【题型】选择题　【知识点】立体几何　【难度】easy
一个圆台形的木块，上、下底面的半径分别为 $4$ 和 $8$，高为 $3$，用它加工成一个与圆台等高的四棱台，棱台下底面为一边长等于 $9$ 的矩形，且使其体积最大. 现再从余下的四块木料中选择一块车削加工成一个球，则所得球的半径最大值是（ \quad ）(加工过程中不计损耗)

A. $\frac{7}{10}$ \qquad\qquad B. $\frac{3}{4}$ \qquad\qquad C. $1$ \qquad\qquad D. $\sqrt{2}$
【解答】
【答案】 C

【分析】 本题可先求出圆台的相关数据，再确定四棱台的形状，进而分析余下木料的情况，找出能车削出最大半径球的木料并计算其半径.

【详解】

 $O_1$ 为上底面圆心，$O$ 为下底面圆心，记棱台为 $ABCD - A_1B_1C_1D_1$，

棱台最大时，上下边之比为 $\frac{4}{8} = \frac{1}{2}$，不妨设 $A_1B_1 = 9$，则 $B_1C_1 = 5\sqrt{7} > 9$，

所以球在 $BCC_1B_1$ 与圆台围成部分可更大，

记 $B_1C_1$ 中点为 $N$，$BC$ 中点为 $M$，$O_1M$ 交上底面圆周于 $P$，$ON$ 交下底面圆周于 $Q$，

设球半径最大为 $r$，球心为 $T$，则如图，球与 $PQ, NQ, MN$ 相切，

设 $\angle MNQ = 2\beta, \angle PQN = 2\alpha$，则 $\tan 2\alpha = \frac{3}{4}, \tan 2\beta = -\frac{4}{3}$，则 $\cot \alpha = 3, \cot \beta = \frac{1}{2}$，

所以 $NQ = \frac{7}{2} = r(\cot \alpha + \cot \beta)$，得 $r = 1$.

故选：C.

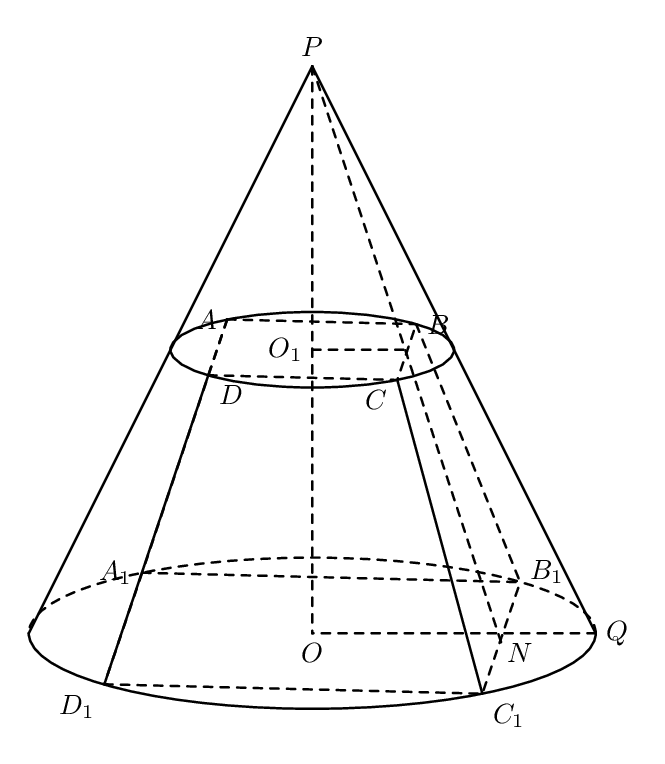
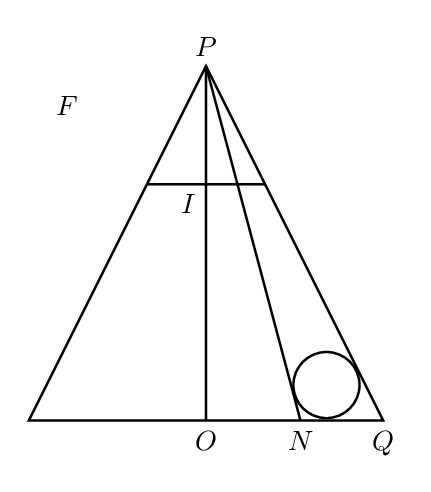
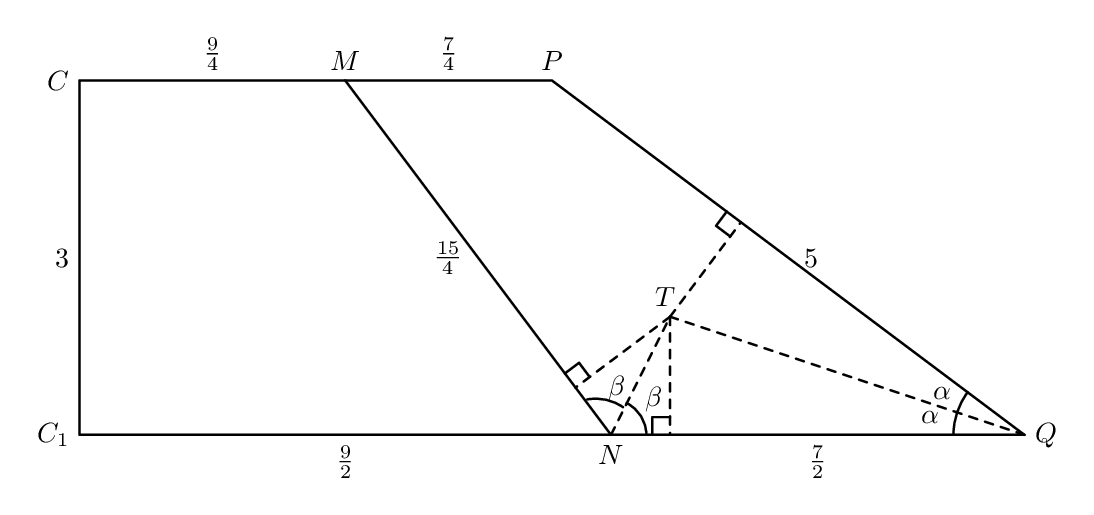